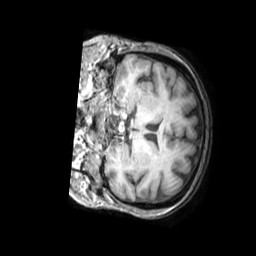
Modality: T1w
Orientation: coronal
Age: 47
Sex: female
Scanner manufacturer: philips
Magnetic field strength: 3 T
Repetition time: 0.009835 s
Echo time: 0.004598 s